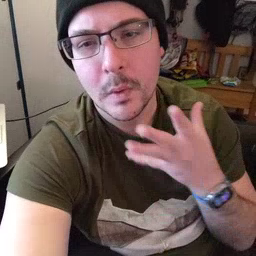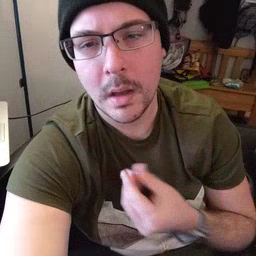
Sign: wet